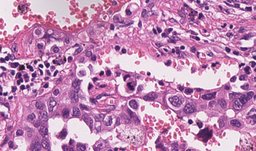
Tumor epithelial tissue: yes
Tumor-associated stroma tissue: yes
Normal tissue: no